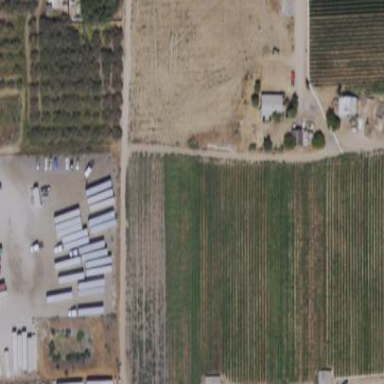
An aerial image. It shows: Vineyard where grapes are grown.